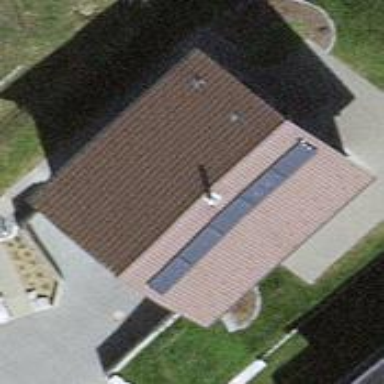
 consisting of solar photovoltaic panels."